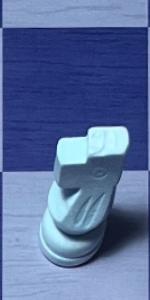
Label: Knight_White